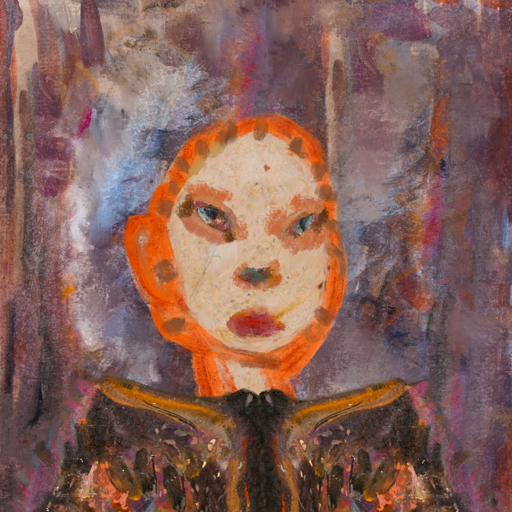
Background: Hypocrite, Head And Neck Front: Rupkatha, Face Front: Boggyland, Bust: Gypsy_Queen, Hair Front: Blank, Head Accessory: Blank, Second Necklace: Blank, Necklace: Blank, Baby: Blank